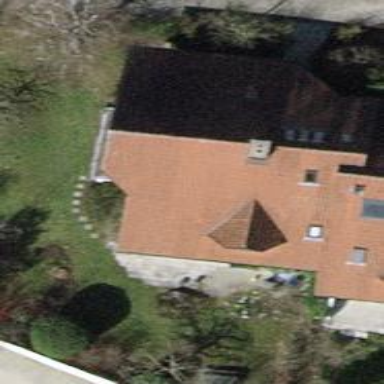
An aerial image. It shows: Terrace building.